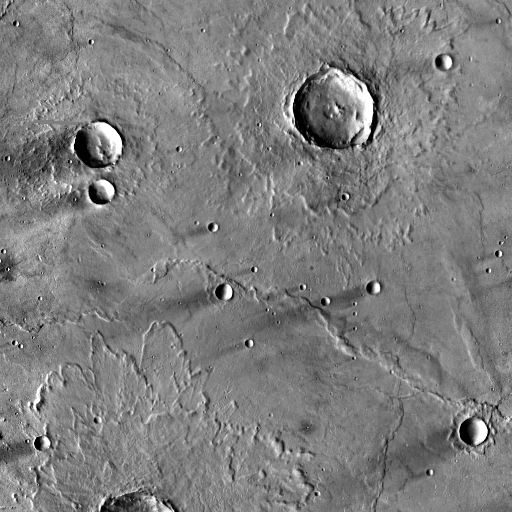
Crater classes present: Background, Other, Layered